Question: I would like to get some help with what's going on in my code. I have tried a lot of variations but can't make it work.
It's a ul-list in a PHP-code. It's inlined styled in CSS and everything else is fine, but somehow the ul-list aligns with one of the if-elseif-else-statements (url, slug or id) and I can't figure out why.
I've tried a lot of variations with putting '</li>' and '</li></ul>' in the end of the if-else-statements but neither do that work.
'''
$parts = array();
foreach ($content AS $id => $val){
$position = "<li>";
$position.="<h2><a href='post.php?id='" . $val->id . "'>" . $val->title . "</a></h2>";
$position.="<h6>" . $val->published . "</h6>";
$position.="<p>" . substr($val->data, 0, 100) . "...";
if ($val->url){
$position .= "<a href='post.php?url={$val->url}'><span class='small red'>Las mer</span></a>";
}
elseif ($val->slug){
$position .= "<a href='post.php?slug={$val->slug}'><span class='small red'>Las mer</span></a>";
}
else {
$position .= "<a href='post.php?id={$val->id}'><span class='small red'>Las mer</span></a>";
}
$position .= "</p></li>";
$parts[] = $position;
}
$htmltext = "<ul class='latest-news'>" . implode('', $parts) . "</ul>";
'''
Could it be something with CSS?
'''
ul.latest-news {
padding: 0;
width: 100%;
list-style: none;
text-align: center;
float: none;
margin-top: 0px;
position: relative;
display: inline;
}
ul.latest-news li {
display: inline-block;
padding: 0 1em;
margin: 1.5em 0.6em;
max-width: 28%;
min-width: 250px;
height: 185px;
border: thin solid #C8C3C3;
border-radius: 21px;
}
'''
![enter image description here][2]

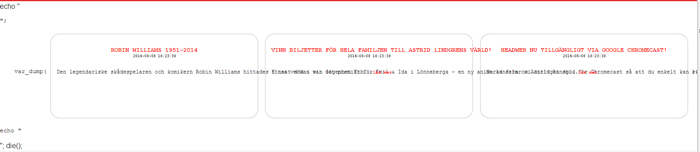
Answer: You forgot to close your '<p>' tag, 'id='. Here you go:
'''
$parts = array();
foreach ($content AS $id => $val) {
$position = "<li>";
//don't mix string concatenation methods, it makes things harder to read
$position.="<h2><a href='post.php?id='" . $val->id . "'>" . $val->title . "</a></h2>";
$position.="<h6>" . $val->published . "</h6>";
$position.="<p>" . substr($val->data, 0, 70) . "...";
if ($val->url) {
$position.="<a href='post.php?url={$val->url}'><span class='small red'>Las mer</span></a>";
} elseif ($val->slug) {
$position.="<a href='post.php?slug={$val->slug}'><span class='small red'>Las mer</span></a>";
} else {
$position.="<a href='post.php?id={$val->id}'><span class='small red'>Las mer</span></a>";
}
$position .= "</p></li>"; //<p> closed
$parts[] = $position;
}
$htmltext = "<ul class='latest-news'>" . implode('', $parts) . "</ul>";
'''
To check if html is generated correctly:
'''
echo "<pre>";
var_dump($htmltext);
echo "</pre>";
die();
'''